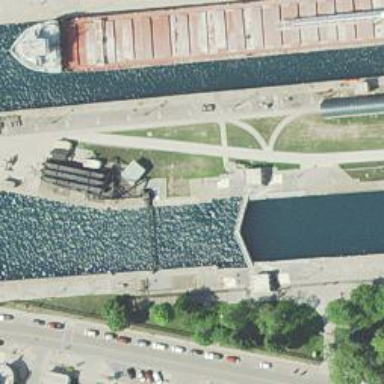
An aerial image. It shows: Lock gate on waterway.